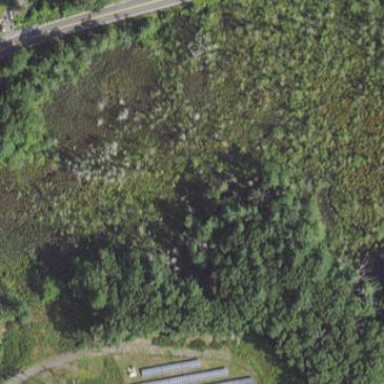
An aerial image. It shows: Beautiful wet meadow natural wetland.